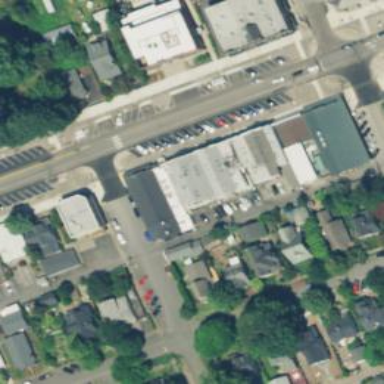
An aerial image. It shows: Retail building.